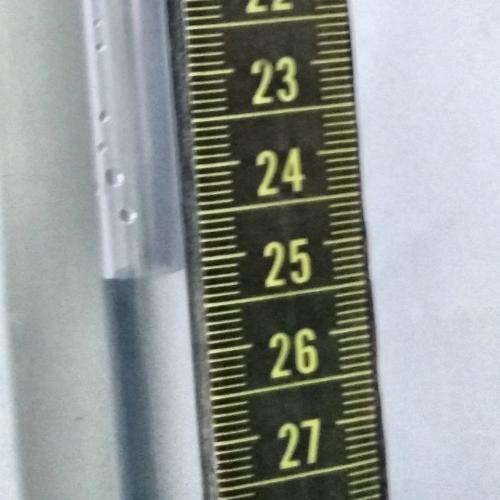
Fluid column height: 25.1 cm